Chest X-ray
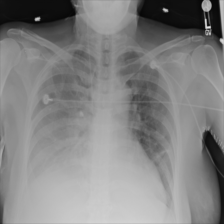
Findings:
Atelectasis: positive
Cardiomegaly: negative
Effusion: positive
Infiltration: negative
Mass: negative
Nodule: negative
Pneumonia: negative
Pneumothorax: negative
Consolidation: negative
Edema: negative
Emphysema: negative
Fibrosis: negative
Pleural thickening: negative
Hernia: negative